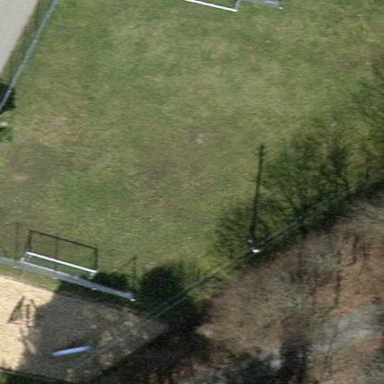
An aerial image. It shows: Artificial turf soccer pitch for leisure land.